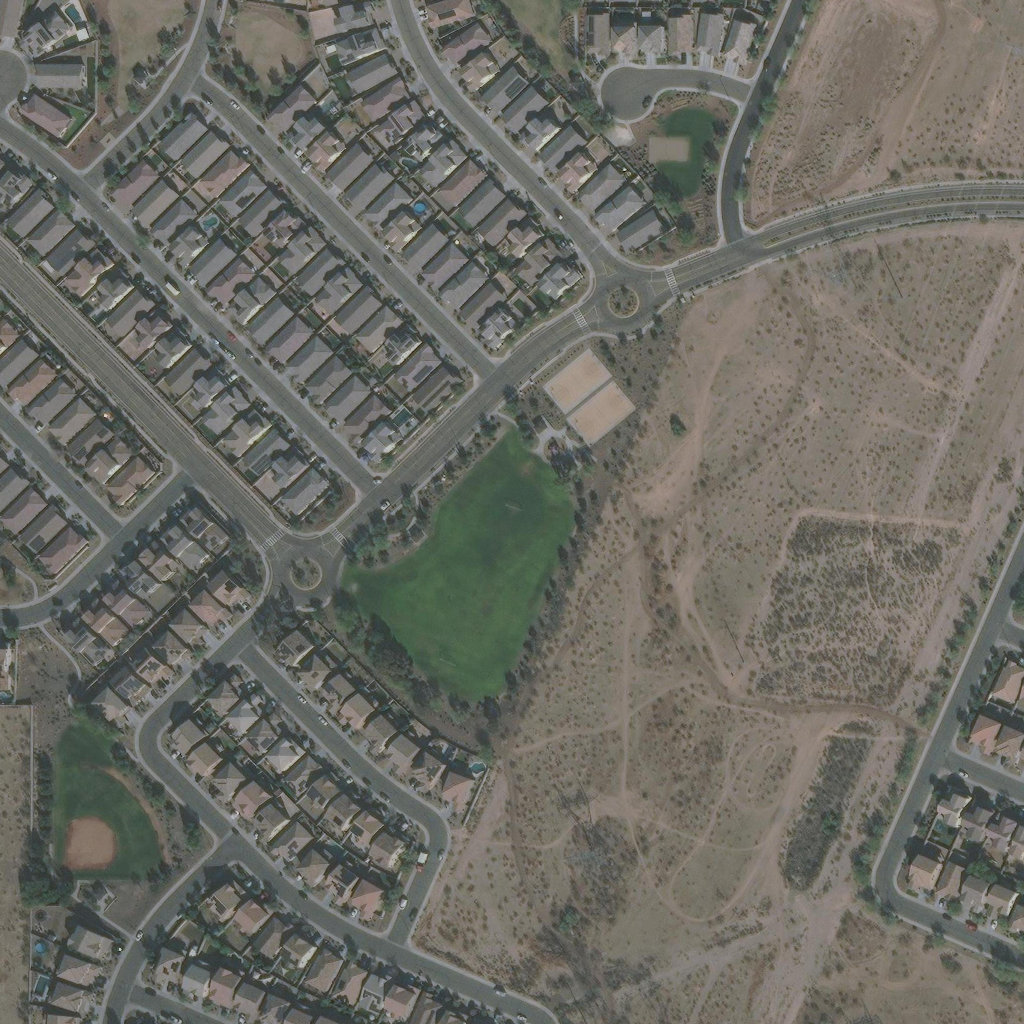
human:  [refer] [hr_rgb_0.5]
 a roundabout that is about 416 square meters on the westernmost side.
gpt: <box>[[27, 53, 31, 58, 0]]</box>